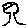
Label: tree